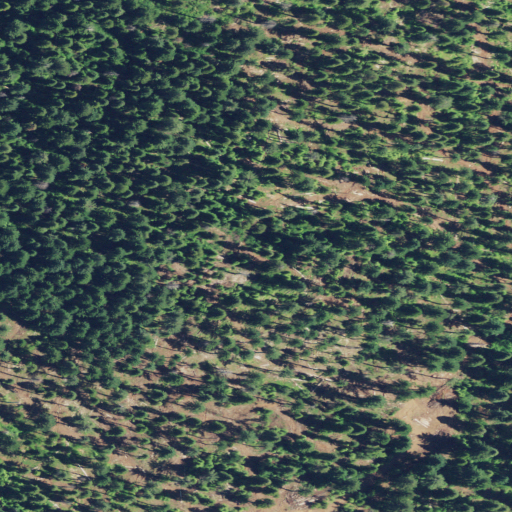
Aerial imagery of mountain in Oregon named Dudley Mountain containing only evergreen forest